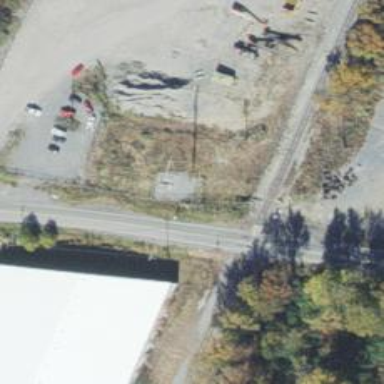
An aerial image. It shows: Rail spur service.